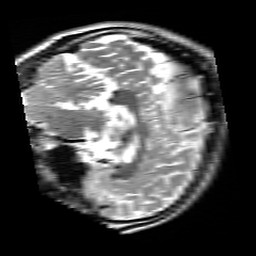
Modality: T2w
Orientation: sagittal
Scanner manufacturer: siemens
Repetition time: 3.9 s
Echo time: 0.076 s